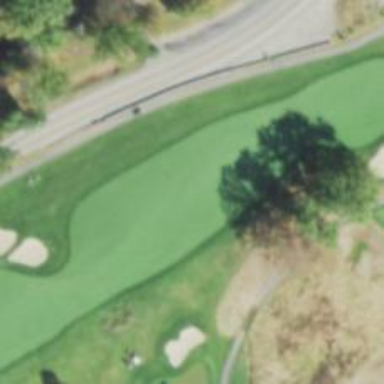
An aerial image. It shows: View of golf hole.